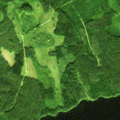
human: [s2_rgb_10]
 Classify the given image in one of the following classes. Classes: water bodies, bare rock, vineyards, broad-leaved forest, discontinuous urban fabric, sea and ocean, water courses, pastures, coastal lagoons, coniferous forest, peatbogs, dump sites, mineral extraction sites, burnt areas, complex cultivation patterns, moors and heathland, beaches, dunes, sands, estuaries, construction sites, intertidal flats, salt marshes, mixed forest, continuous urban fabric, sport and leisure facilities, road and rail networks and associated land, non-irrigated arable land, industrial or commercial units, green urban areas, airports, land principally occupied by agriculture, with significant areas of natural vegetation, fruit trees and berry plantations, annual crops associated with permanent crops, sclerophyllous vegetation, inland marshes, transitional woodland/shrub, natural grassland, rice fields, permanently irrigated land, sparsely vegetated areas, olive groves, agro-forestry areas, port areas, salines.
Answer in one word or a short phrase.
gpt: coniferous forest, mixed forest, transitional woodland/shrub, water bodies